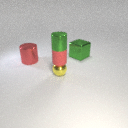
large green metal cube to the right of small yellow metal sphere